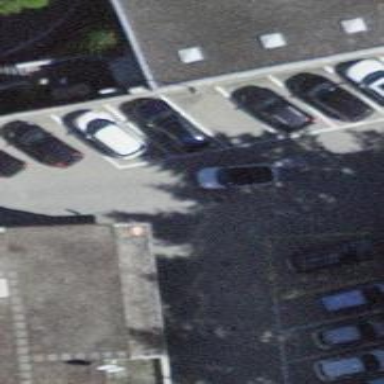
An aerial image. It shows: Road serving as parking aisle.